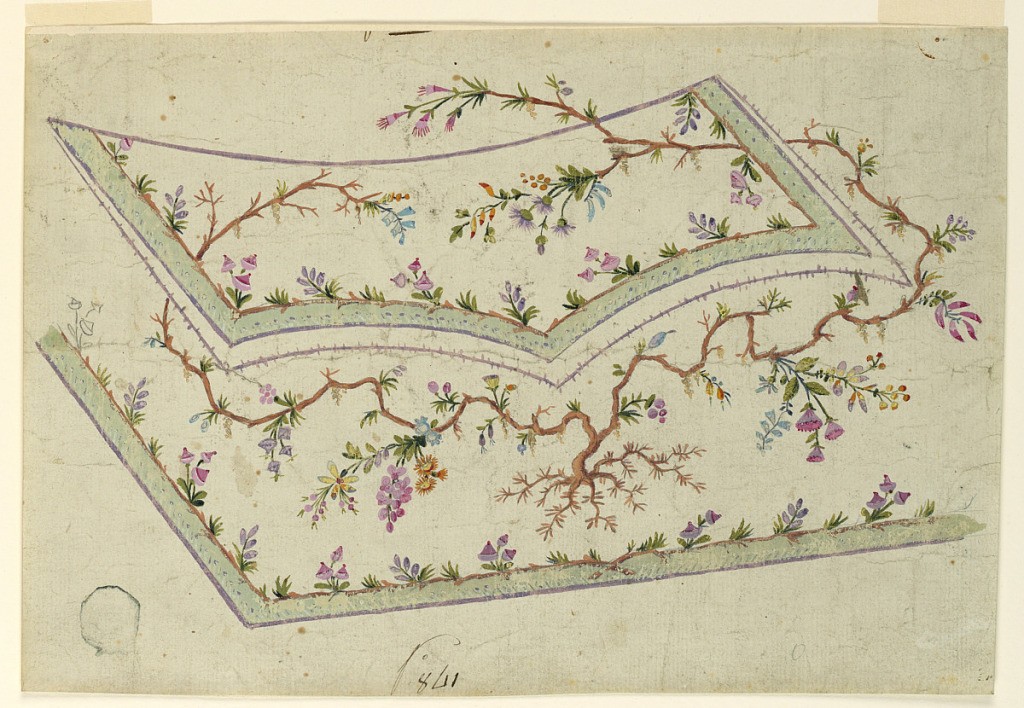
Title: Design for the Embroidery of a Man's Waistcoat of the "Fabrique de St. Ruf"
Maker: Fabrique de Saint Ruf, Lyon, France
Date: ca. 1785
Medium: Graphite, gouache on paper
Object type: Drawing
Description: The borders show flower boughs along the insides of a moulding. The top of a forked tree grows into the pocket and the right fork beyond it.